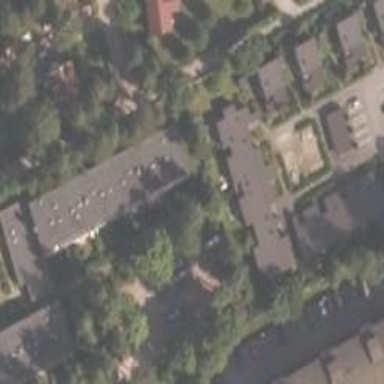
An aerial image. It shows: Residential building with apartments.